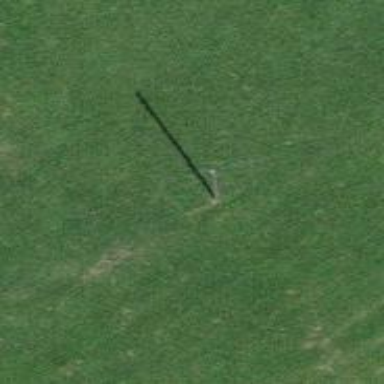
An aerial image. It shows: Minor power line.